Field crop: tomato
Growth stage: 1
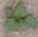
Species: solanum